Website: bh-photo
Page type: gifting
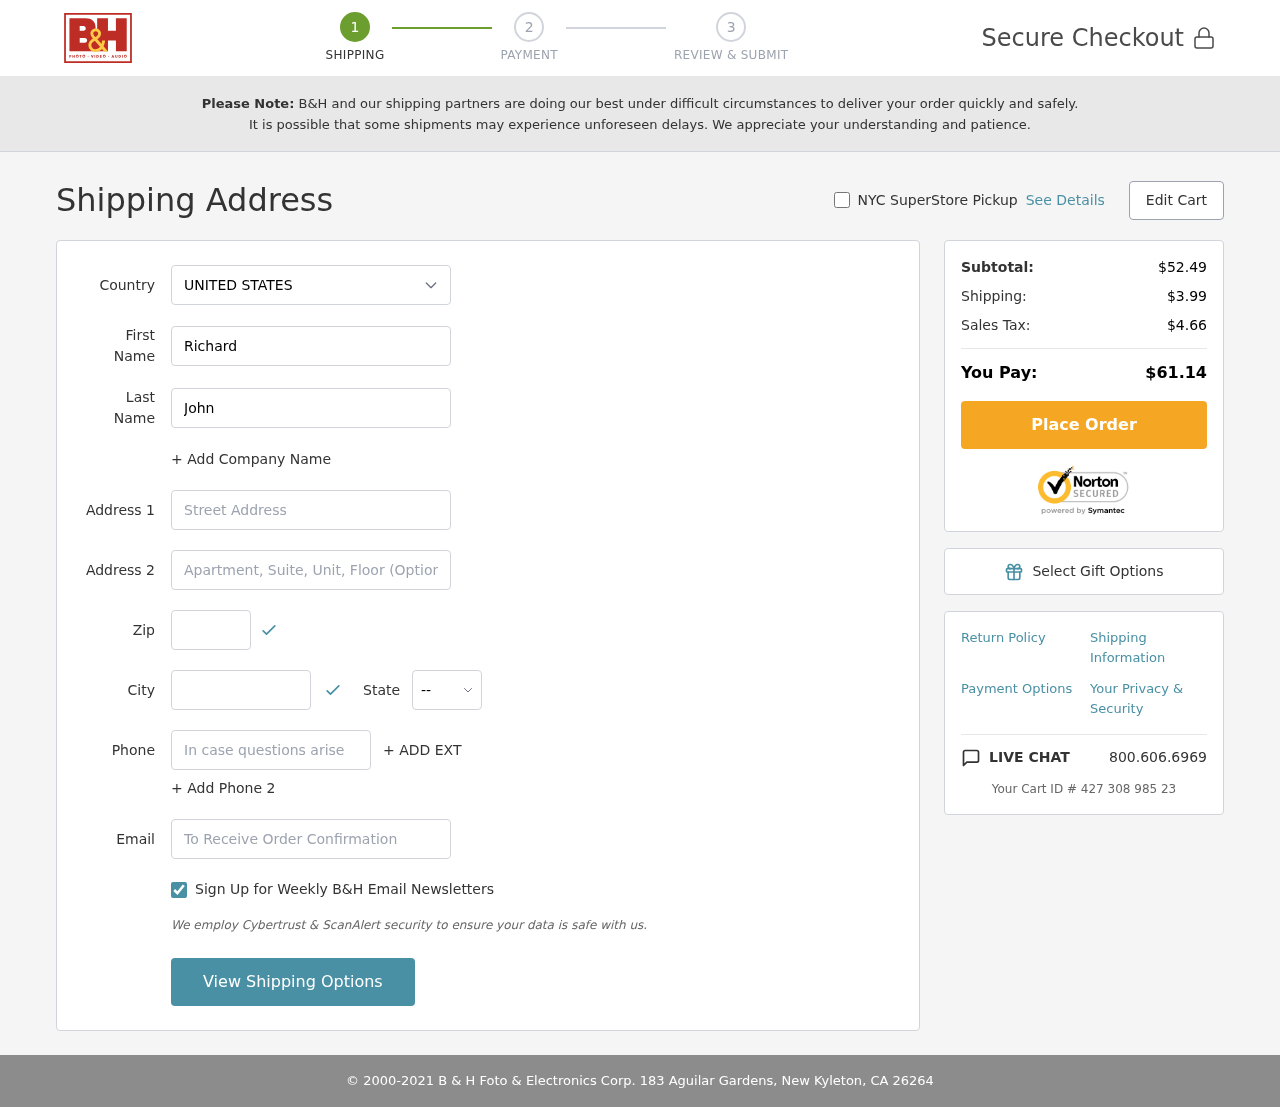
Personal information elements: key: PII_CITY
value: New Kyleton
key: PII_COUNTRY
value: United States
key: PII_EMAIL
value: richard.johnson@yahoo.com
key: PII_FIRSTNAME
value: Richard
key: PII_LASTNAME
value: Johnson
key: PII_PHONE
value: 3139321755
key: PII_POSTCODE
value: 26264
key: PII_STATE_ABBR
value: CA
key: PII_STREET
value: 183 Aguilar Gardens
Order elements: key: ORDER_SUBTOTAL
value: $52.49
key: ORDER_SHIPPING_COST
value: $3.99
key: ORDER_TAX
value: $4.66
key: ORDER_TOTAL
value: $61.14
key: ORDER_ID
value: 427 308 985 23